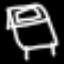
Label: bed